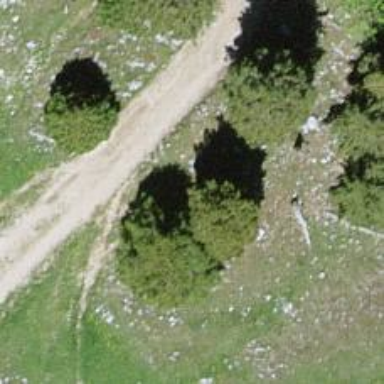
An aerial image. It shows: Evergreen tree with needle-leaved leaves.